Question:
How to remove >> >> >> that signs from eclipse.
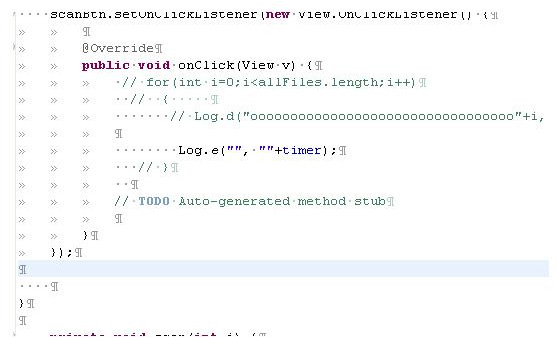
Answer: Disable 'Show Whitespace Characters' by clicking on this icon in the toolbar: